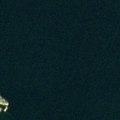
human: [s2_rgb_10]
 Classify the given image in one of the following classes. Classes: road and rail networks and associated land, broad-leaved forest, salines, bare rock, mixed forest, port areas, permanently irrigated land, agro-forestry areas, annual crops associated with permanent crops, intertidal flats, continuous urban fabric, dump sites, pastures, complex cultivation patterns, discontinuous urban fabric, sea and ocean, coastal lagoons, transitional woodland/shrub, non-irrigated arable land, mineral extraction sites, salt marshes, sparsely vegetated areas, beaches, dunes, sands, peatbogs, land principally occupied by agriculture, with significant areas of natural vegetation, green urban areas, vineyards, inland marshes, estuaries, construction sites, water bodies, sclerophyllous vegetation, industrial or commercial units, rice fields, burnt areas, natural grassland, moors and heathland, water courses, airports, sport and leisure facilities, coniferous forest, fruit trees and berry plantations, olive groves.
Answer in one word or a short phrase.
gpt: sea and ocean